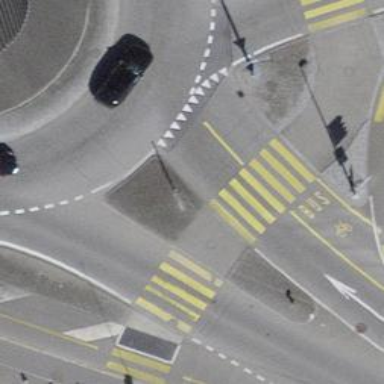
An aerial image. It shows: Kerb barrier.